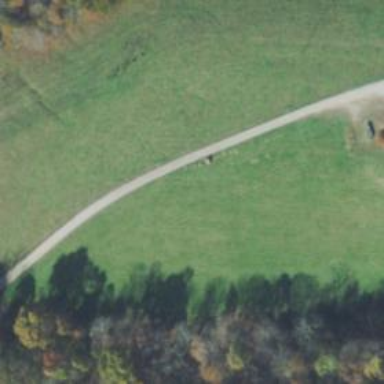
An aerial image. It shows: Driveway leading to service road.